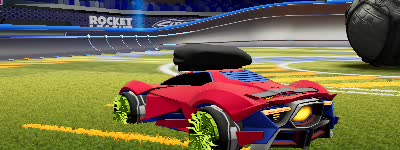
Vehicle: werewolf